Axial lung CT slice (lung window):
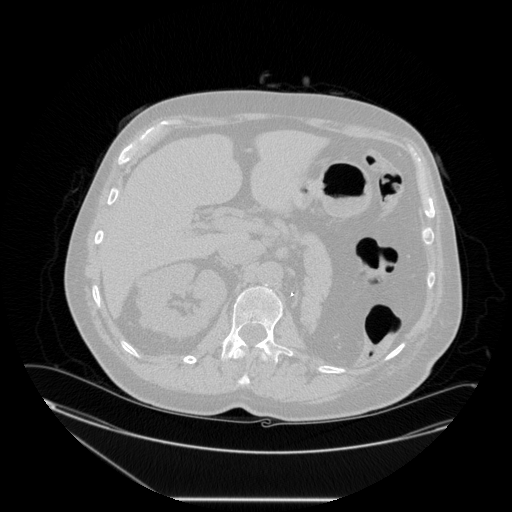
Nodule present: no